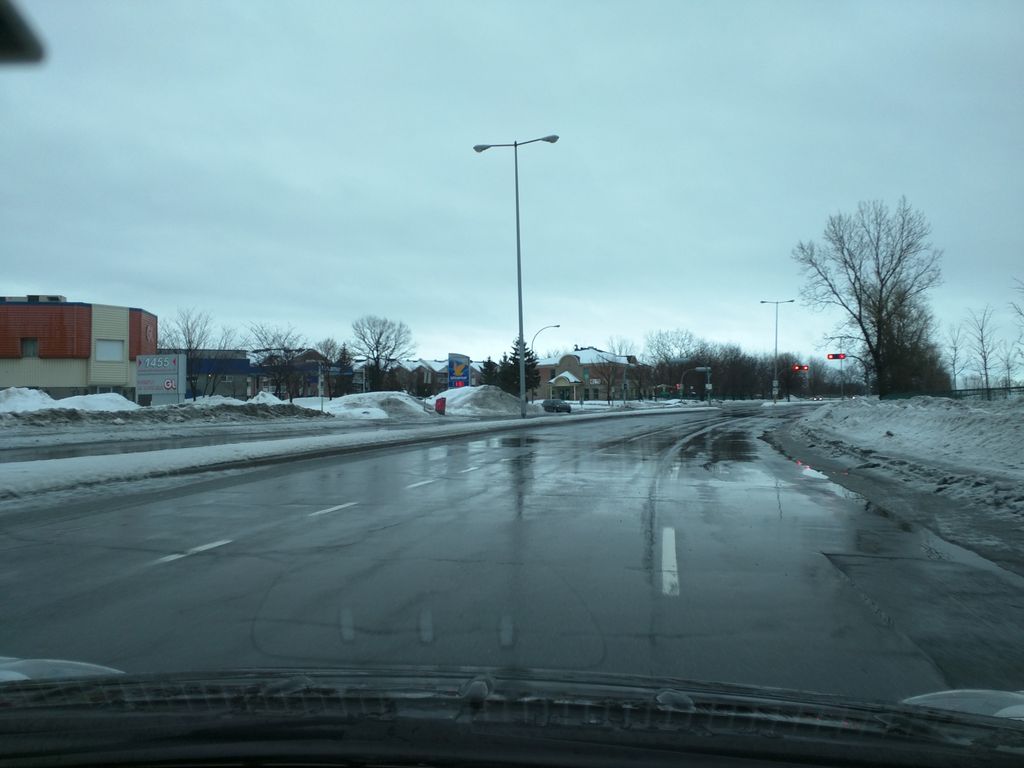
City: montreal